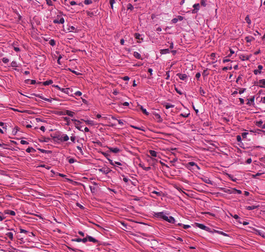
Tumor epithelial tissue: no
Tumor-associated stroma tissue: yes
Normal tissue: no